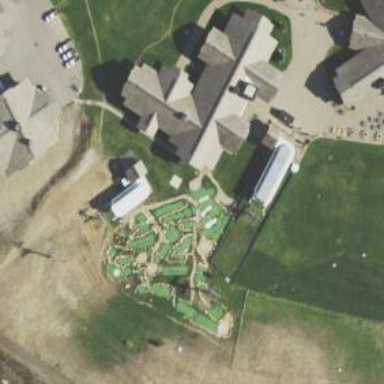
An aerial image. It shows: Miniature golf course.